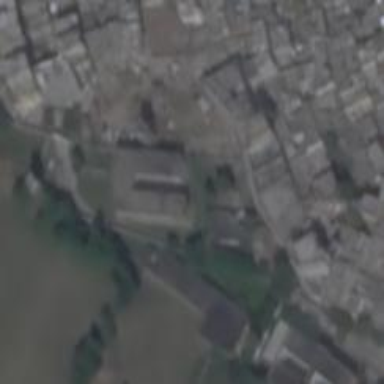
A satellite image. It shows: School building.